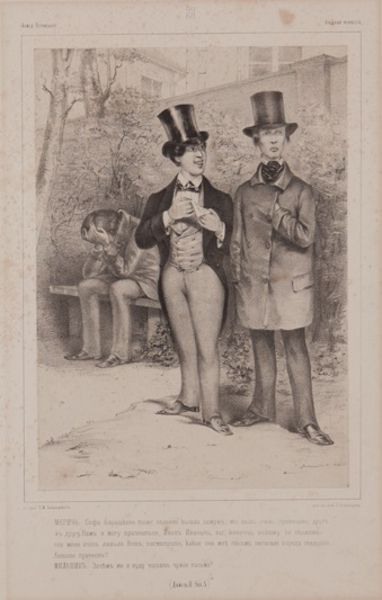
Titel: Scene from Ostrovskii's play The Poor Bride, Scene from Ostrovskii's play The Poor Bride
Künstler: Petr Mikhailovich Boklevskii
Standort: Amherst (Massachusetts, USA)
Institution: Mead Art Museum, Amherst College
Schlagwörter: hands, hat, men, white, window, bench, black, chat, conversation, old, portrait, seated, sitting, talk, talking, wall, woman, print, sad, man, tree, background, building, trees, feet, suit, autumn, bushes, plants, drawing, paper, black and white, shadow, coat, scarf, buttons, cartoon, graphic, hats, illustration, sketch, cravat, faces, jacket, tie, fence, town, victorian, outside, park, leaves, pose, vest, ink, gate, ground, pants, pocket, shoes, watching, pencil, hut, legs, bush, shrub, book, shading, lithograph, chimney, sidewalk, top hat, bank, trousers, fashion, pant, page, standing, border, gentlemen, text, satire, alt, idol, despair, zylinder, root, crying, hankerchief, bow tie, 19th century, grief, three men, etch, ad, gestures, upset, sulking, tuxedo, idolize, cry, jackets, loooking, problems, mont, top hats, dandies, stovepipe hats